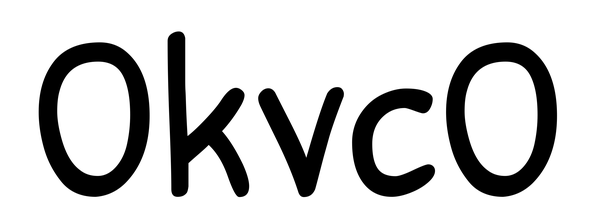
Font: PatrickHand-Regular